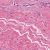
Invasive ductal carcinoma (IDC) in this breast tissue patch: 0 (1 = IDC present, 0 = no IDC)